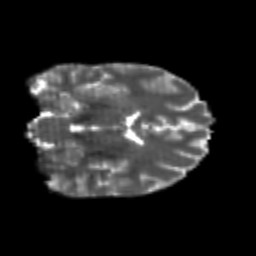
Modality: T2w
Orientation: coronal
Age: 25
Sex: male
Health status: healthy
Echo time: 0.074 s